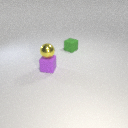
small purple rubber cube below small yellow metal sphere